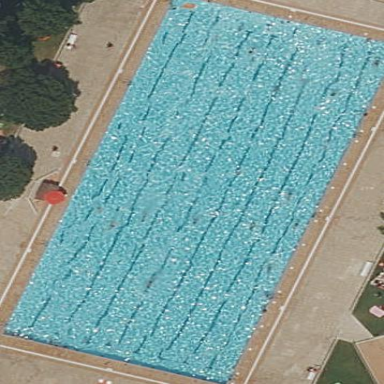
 perfect for swimming and other water activities."